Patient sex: M
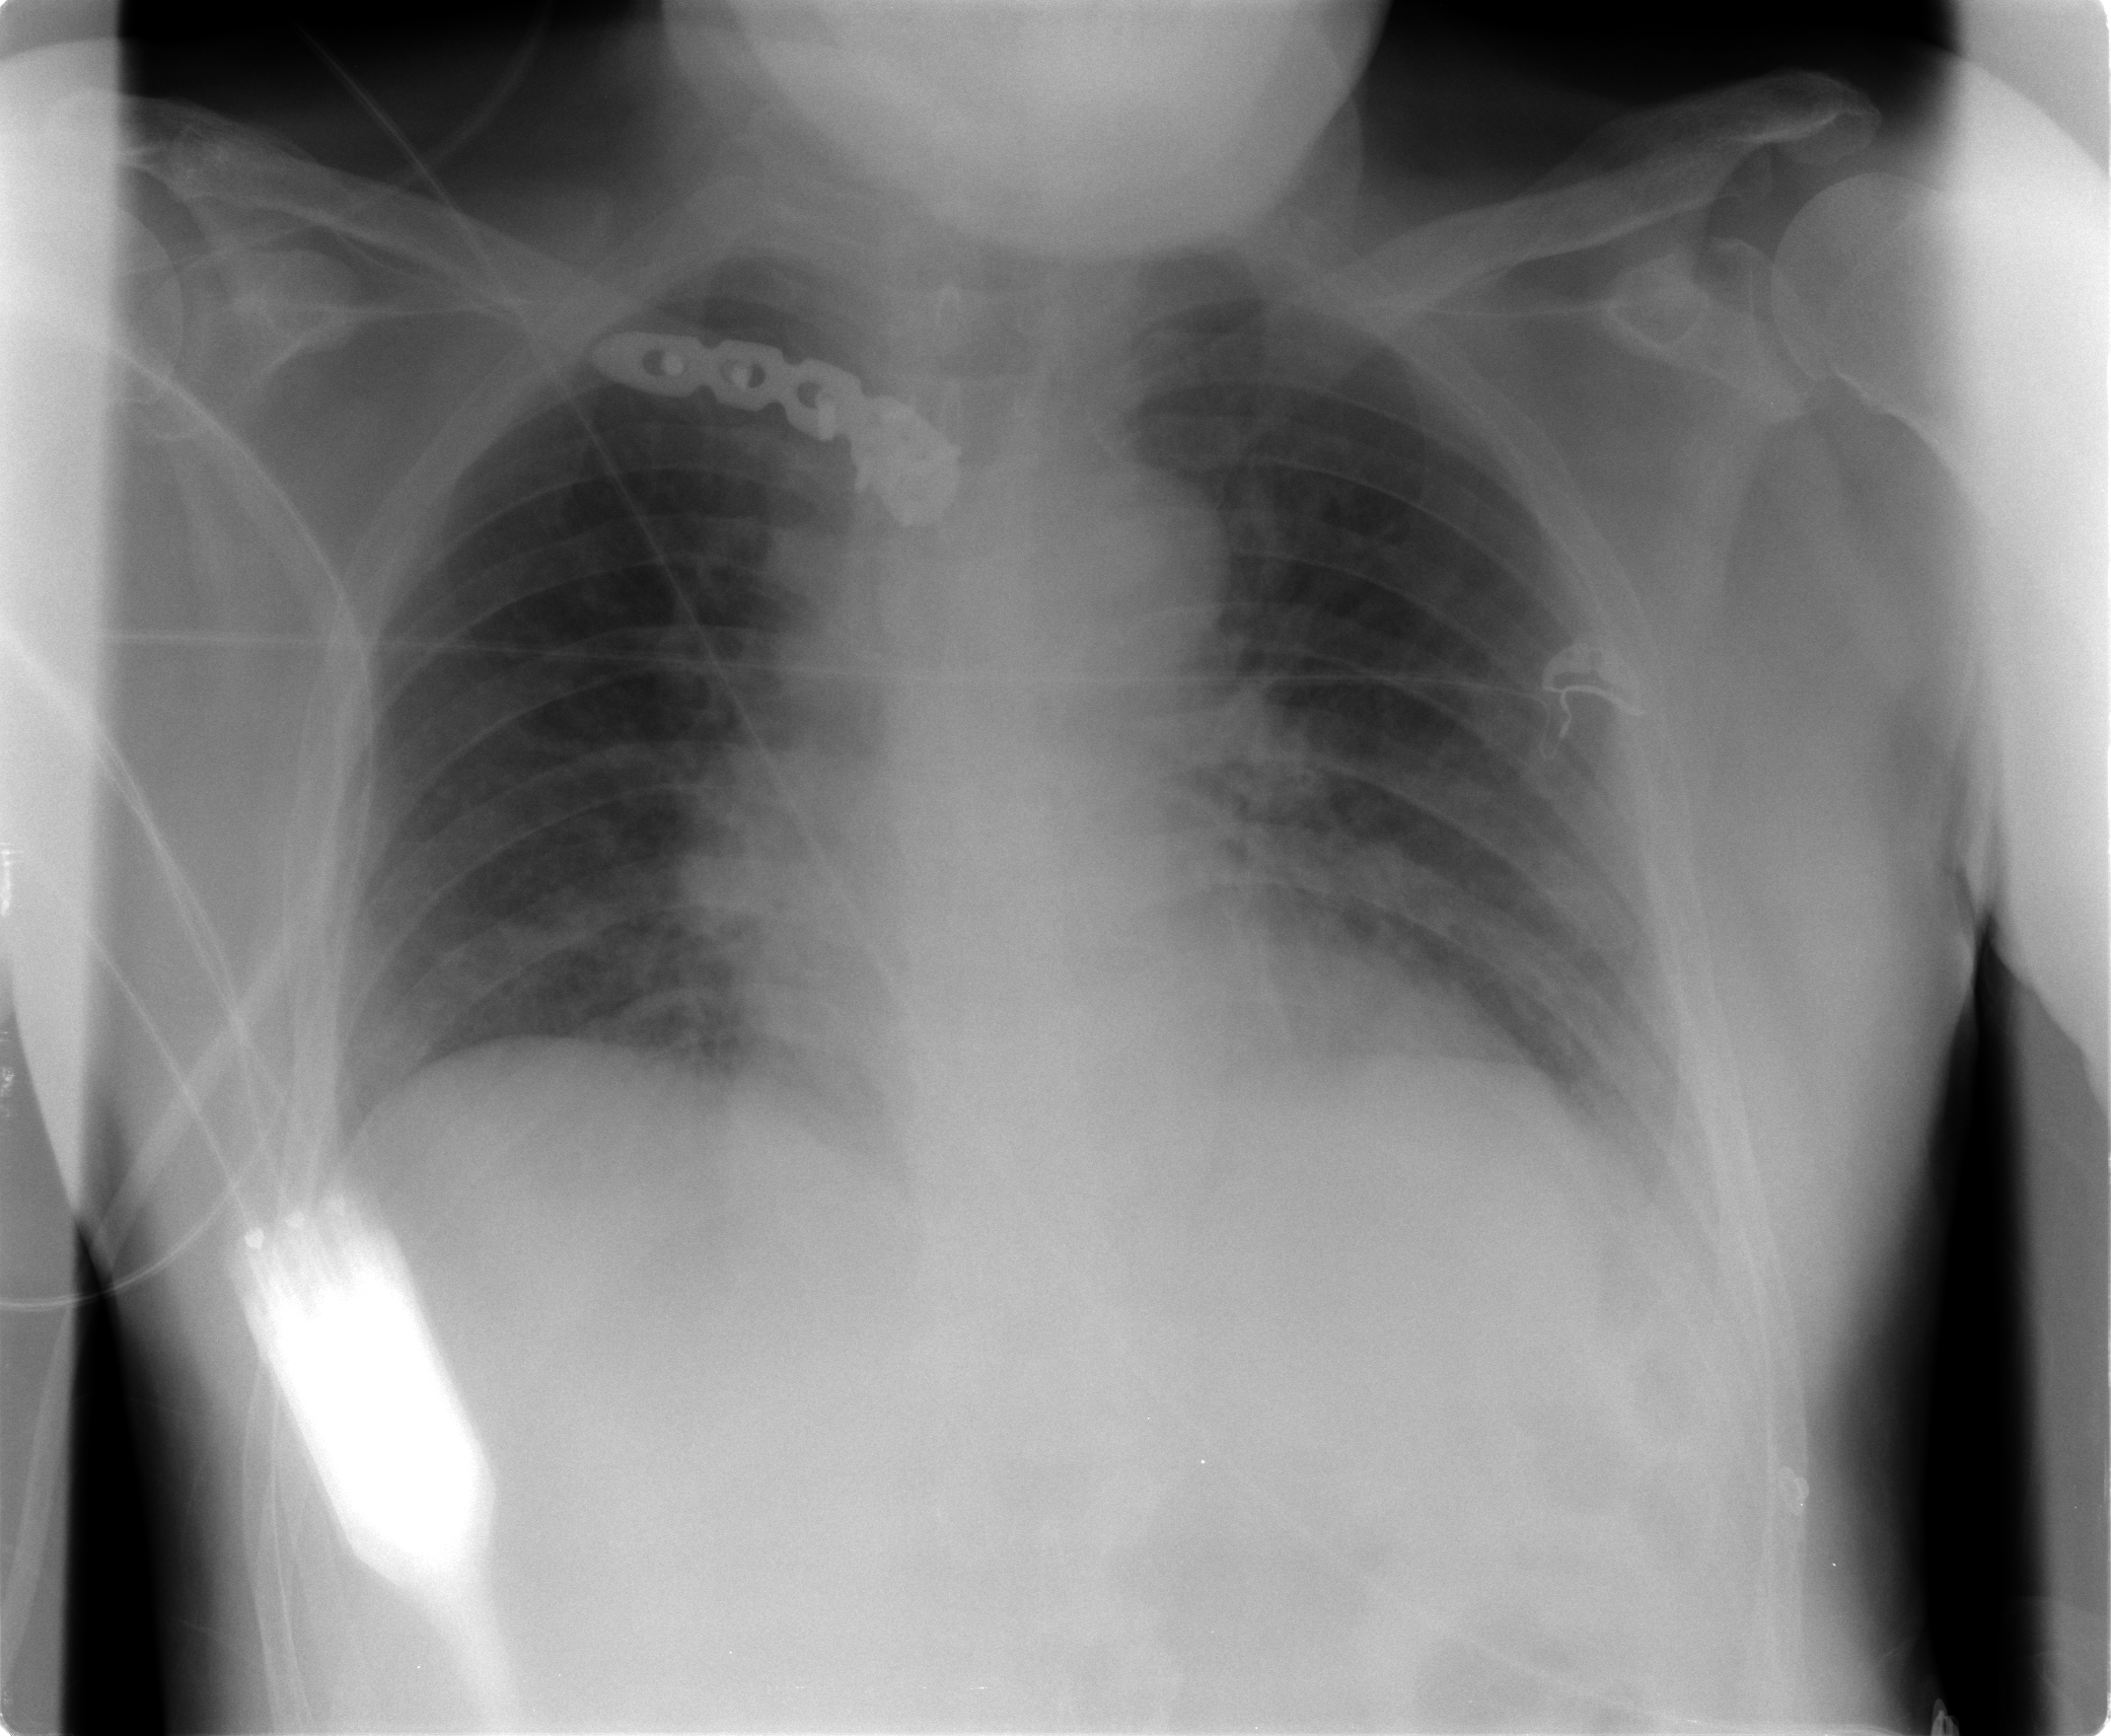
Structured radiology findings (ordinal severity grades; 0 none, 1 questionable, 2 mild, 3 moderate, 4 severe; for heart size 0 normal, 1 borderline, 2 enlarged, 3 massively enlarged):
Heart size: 2
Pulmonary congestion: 2
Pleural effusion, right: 0
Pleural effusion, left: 1
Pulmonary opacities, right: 1
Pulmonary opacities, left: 1
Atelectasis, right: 0
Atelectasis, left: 0